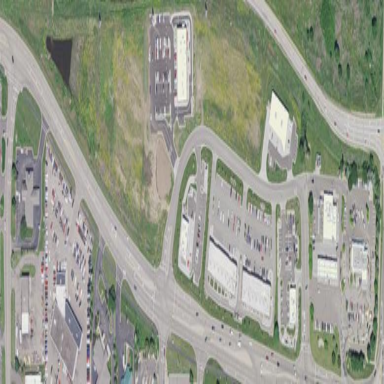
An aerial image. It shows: Retail area.